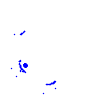
Particle: electron